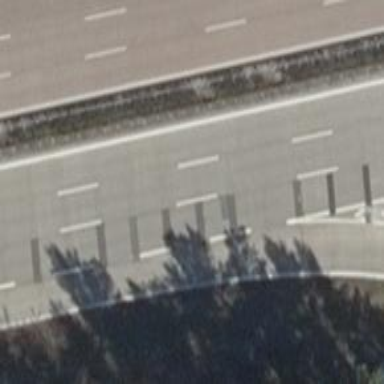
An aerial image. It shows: Concrete motorway.